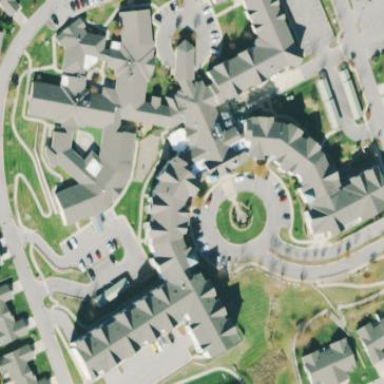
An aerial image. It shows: Nursing home.